Aerial crown-view tile of a tropical tree (Barro Colorado Island, Panama), acquired 20241014:
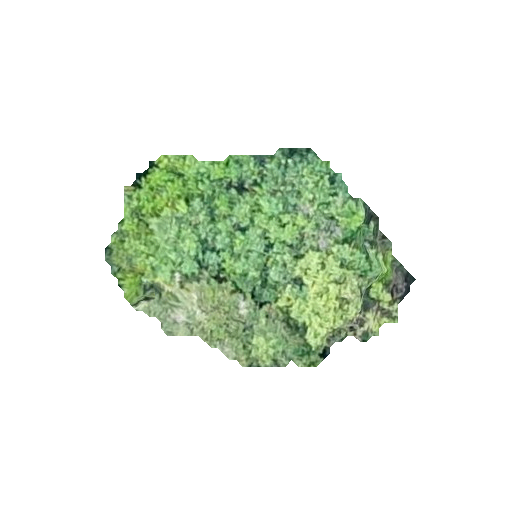
Species: Protium tenuifolium
GBIF accepted scientific name: Protium tenuifolium
Crown area: 74.43 m²